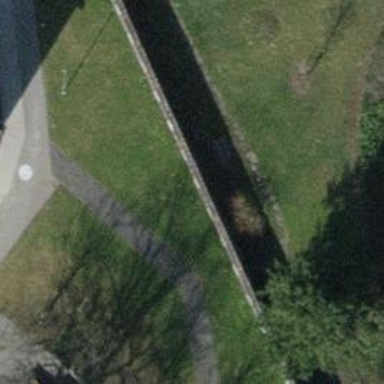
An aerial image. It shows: Brown bench in the vicinity.